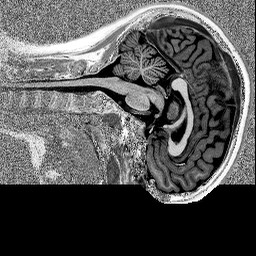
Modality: MP2RAGE
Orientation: sagittal
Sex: female